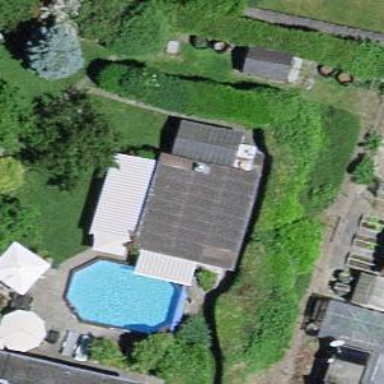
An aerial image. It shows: Shed.